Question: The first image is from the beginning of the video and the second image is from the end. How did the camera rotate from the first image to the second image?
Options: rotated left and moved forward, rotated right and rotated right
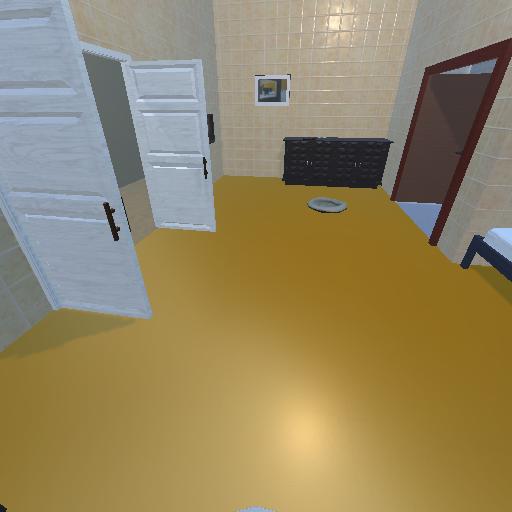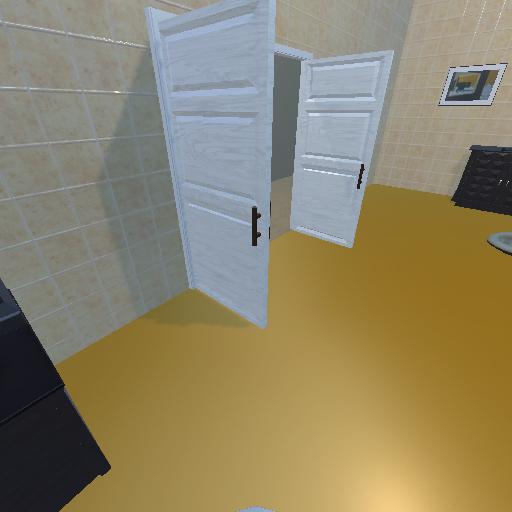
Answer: rotated left and moved forward